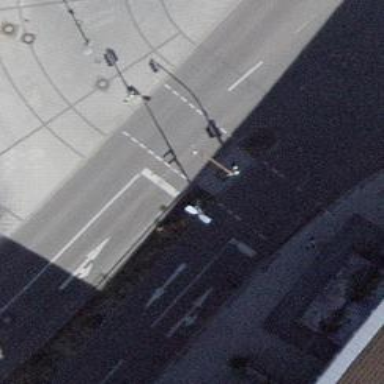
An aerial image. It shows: Road crossing with traffic signals.